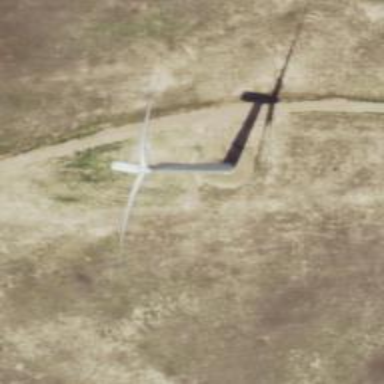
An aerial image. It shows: Wind generator powered by wind. The generator type is horizontal axis and it uses wind turbines.